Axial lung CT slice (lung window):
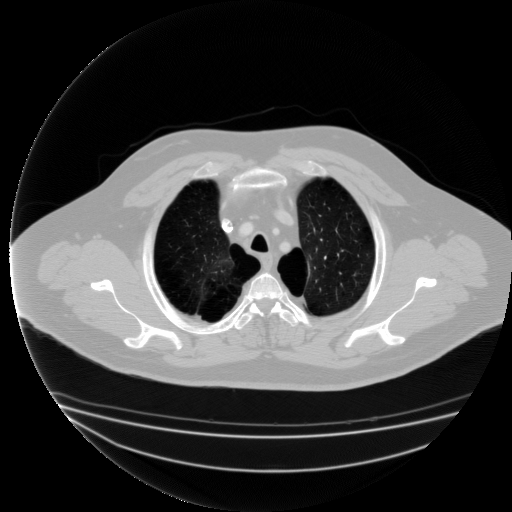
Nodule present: no